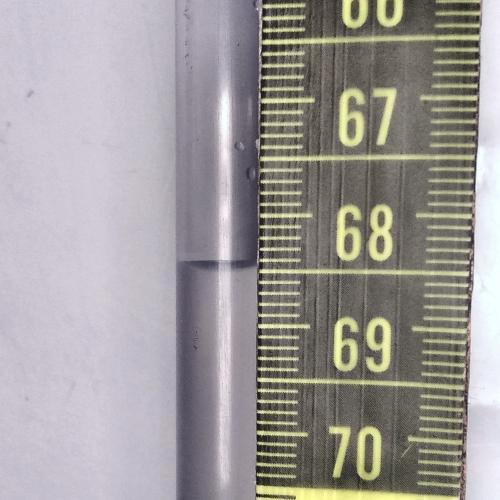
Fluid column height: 68.5 cm